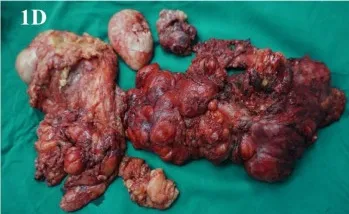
(D) Surgical piece of the dedifferentiated liposarcoma.
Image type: medical_photograph (other_medical_photograph)